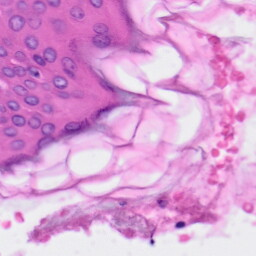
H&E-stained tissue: Skin